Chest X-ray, AP view. Patient: 66 years old, sex M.
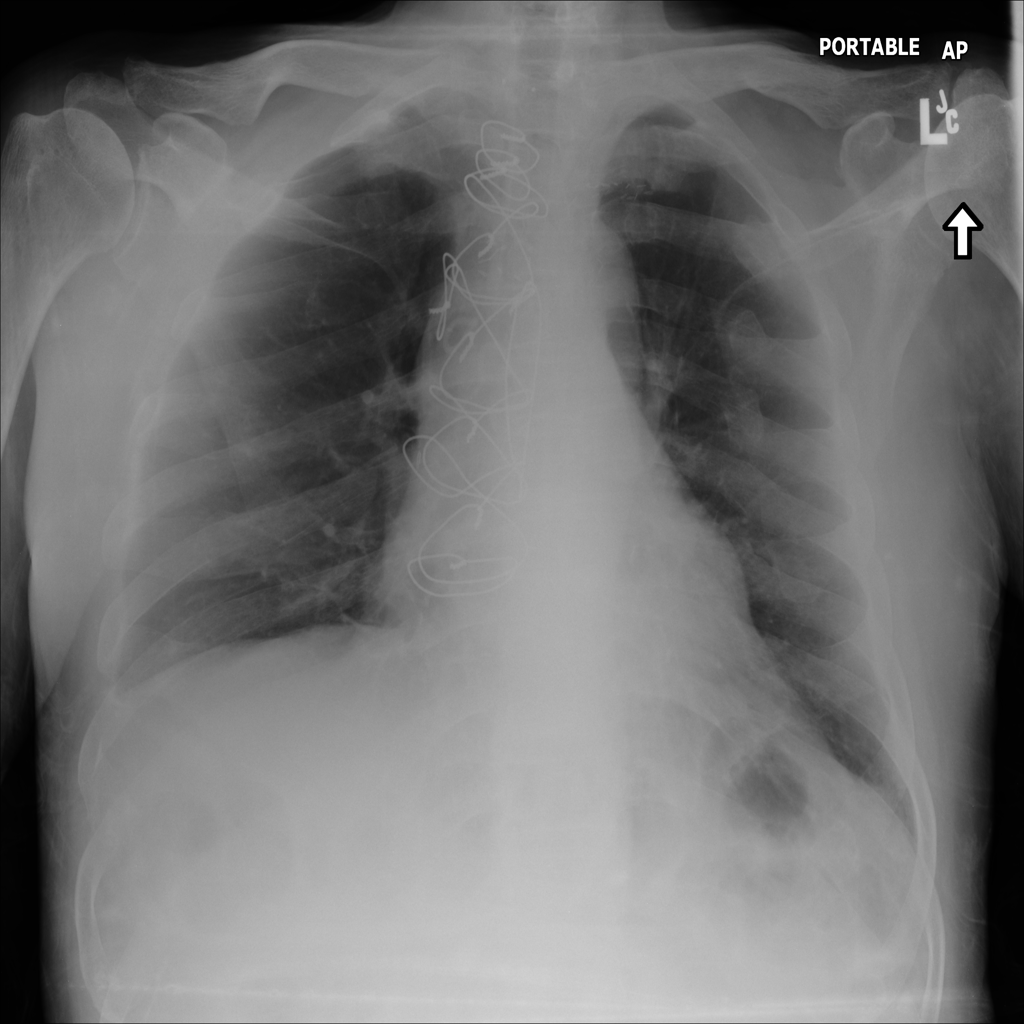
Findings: No Finding